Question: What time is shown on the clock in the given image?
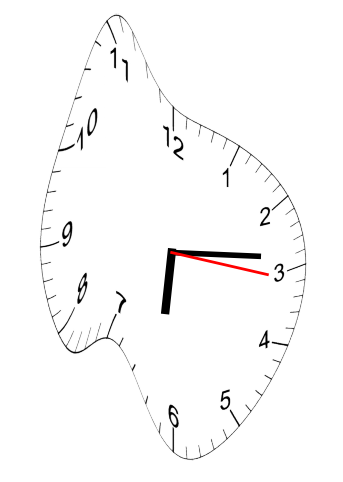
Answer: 06:14:16